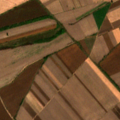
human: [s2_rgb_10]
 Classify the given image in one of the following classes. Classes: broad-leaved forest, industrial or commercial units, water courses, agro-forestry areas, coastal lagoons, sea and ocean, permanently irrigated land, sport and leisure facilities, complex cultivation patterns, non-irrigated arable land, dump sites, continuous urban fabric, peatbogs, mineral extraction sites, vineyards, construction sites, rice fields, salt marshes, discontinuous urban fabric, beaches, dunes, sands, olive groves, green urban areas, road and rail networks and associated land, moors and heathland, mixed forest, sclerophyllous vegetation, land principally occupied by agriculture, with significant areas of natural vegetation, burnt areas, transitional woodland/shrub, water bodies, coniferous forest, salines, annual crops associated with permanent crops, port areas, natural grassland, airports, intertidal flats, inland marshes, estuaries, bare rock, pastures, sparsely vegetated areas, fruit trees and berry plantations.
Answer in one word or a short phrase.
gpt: non-irrigated arable land